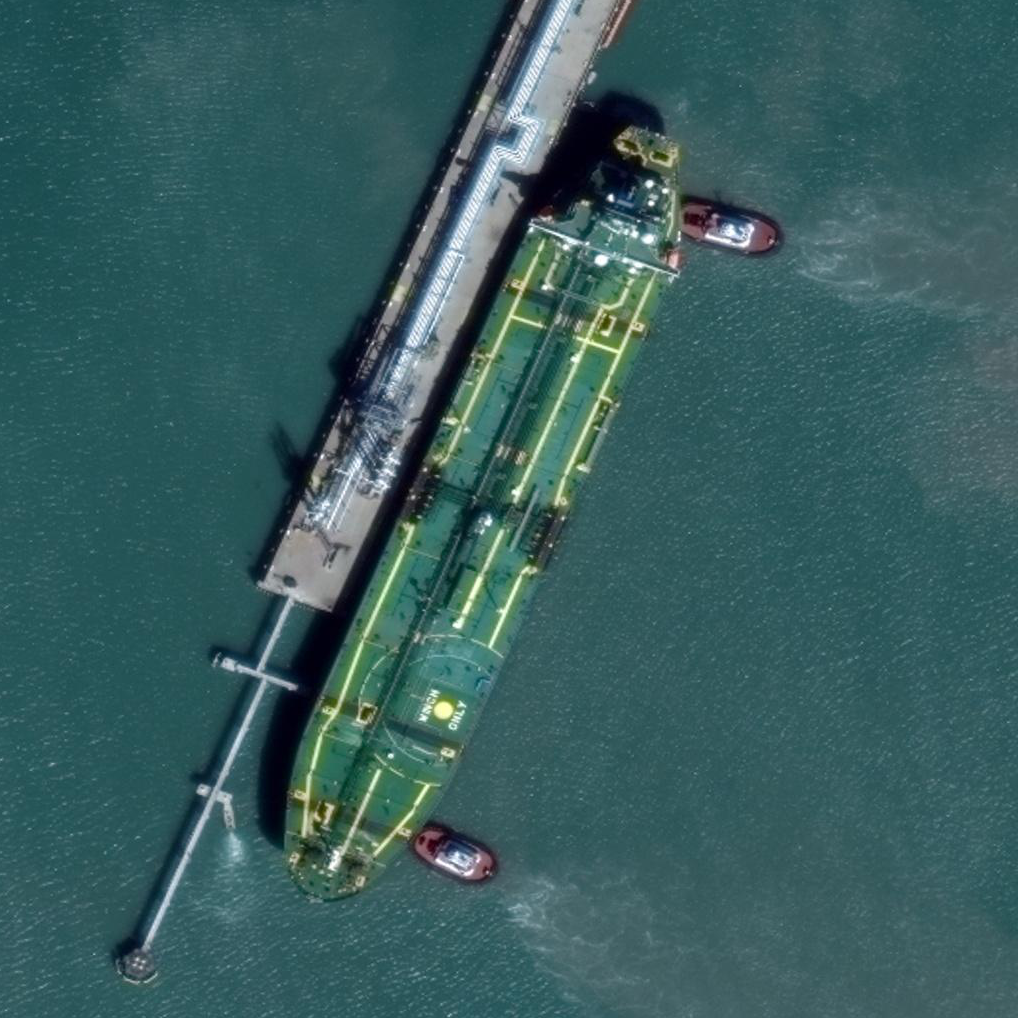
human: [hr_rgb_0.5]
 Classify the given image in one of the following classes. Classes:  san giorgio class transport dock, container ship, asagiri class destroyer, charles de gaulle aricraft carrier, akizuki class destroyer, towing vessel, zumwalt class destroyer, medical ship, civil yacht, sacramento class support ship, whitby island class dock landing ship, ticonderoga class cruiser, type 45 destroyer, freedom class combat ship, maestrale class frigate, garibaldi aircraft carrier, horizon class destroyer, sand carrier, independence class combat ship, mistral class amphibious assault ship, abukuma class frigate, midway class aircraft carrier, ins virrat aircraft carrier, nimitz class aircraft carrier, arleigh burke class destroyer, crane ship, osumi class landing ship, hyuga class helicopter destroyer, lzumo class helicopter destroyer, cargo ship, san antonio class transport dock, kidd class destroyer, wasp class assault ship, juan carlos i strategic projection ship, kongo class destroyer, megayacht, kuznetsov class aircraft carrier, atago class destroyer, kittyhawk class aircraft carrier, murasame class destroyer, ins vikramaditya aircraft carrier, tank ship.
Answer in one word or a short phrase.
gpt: Tank ship